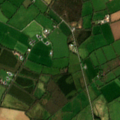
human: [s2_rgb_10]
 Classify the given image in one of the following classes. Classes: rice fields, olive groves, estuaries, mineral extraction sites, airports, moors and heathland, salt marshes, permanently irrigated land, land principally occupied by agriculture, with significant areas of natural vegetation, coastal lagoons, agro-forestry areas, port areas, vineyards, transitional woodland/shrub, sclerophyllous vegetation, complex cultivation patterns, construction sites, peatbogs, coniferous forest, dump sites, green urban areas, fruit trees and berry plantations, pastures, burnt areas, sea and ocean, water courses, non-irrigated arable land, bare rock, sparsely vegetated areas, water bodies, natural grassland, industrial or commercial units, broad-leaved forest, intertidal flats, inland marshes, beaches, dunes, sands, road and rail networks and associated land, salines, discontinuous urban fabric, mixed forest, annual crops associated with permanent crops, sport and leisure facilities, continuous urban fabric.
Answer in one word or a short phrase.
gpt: non-irrigated arable land, pastures